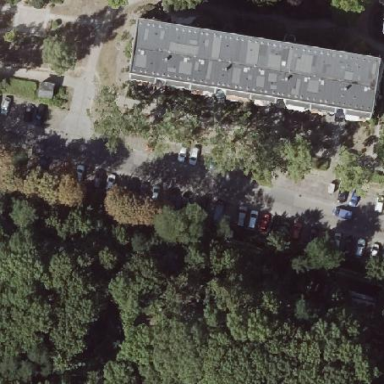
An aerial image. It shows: Street-side parking area.